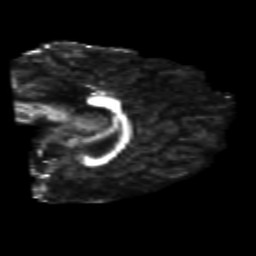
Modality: FA
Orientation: sagittal
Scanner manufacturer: siemens
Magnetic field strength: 3 T
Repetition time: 6.8 s
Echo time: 0.093 s